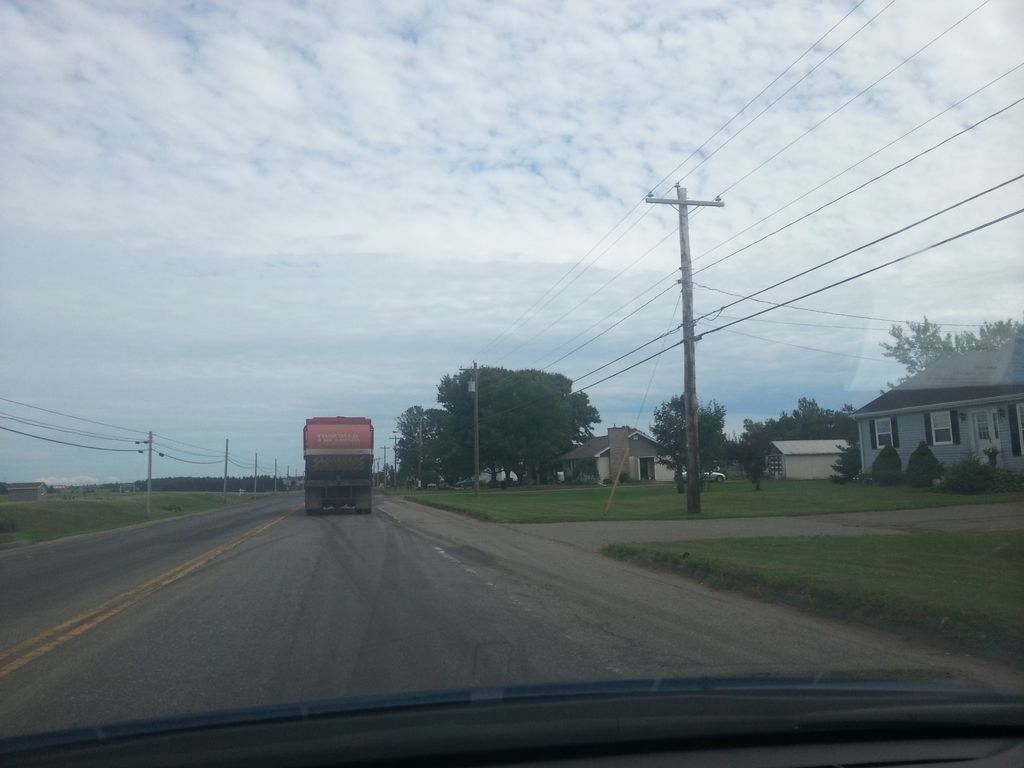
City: charlottetown